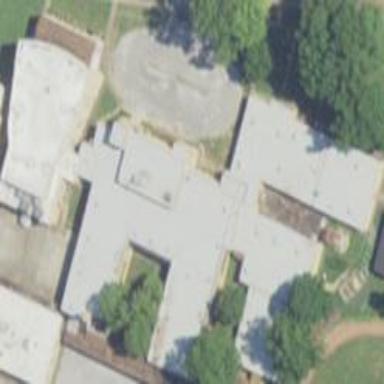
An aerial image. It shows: School building.